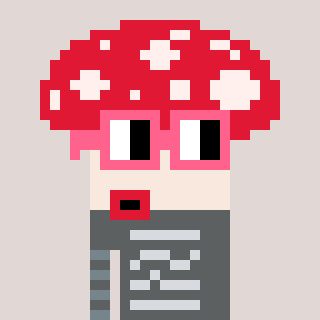
a pixel art character with square pink glasses, a mushroom-shaped head and a red-colored body on a warm background